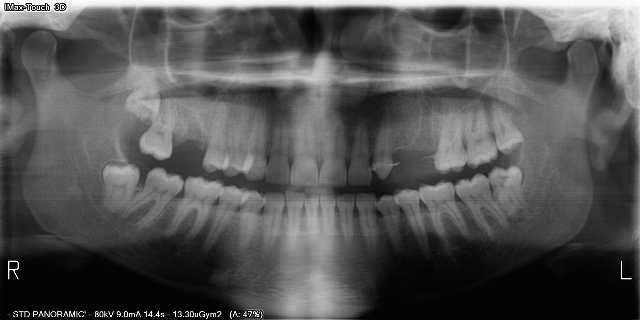
adult